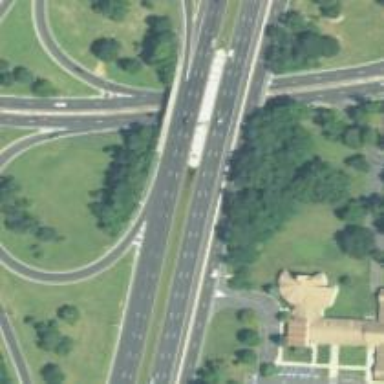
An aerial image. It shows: Junction.